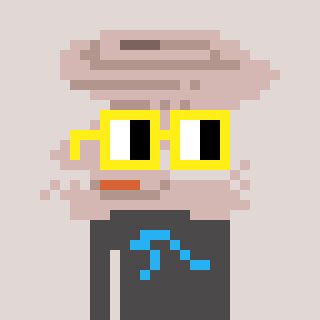
a pixel art character with square yellow glasses, a tornado-shaped head and a grayscale-colored body on a warm background